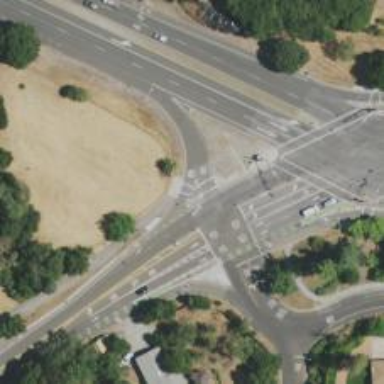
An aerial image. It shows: Crossing on the cycleway.